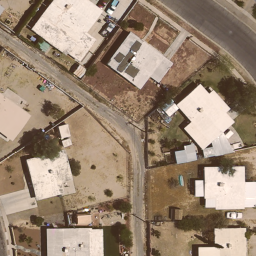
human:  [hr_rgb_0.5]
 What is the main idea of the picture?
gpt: medium residential